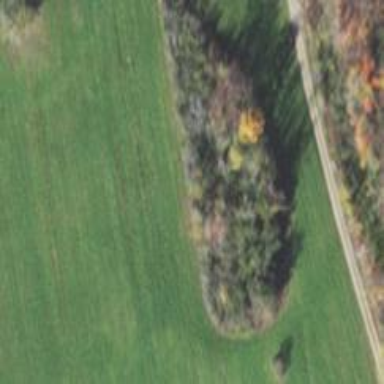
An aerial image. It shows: Woodland area covered with trees.